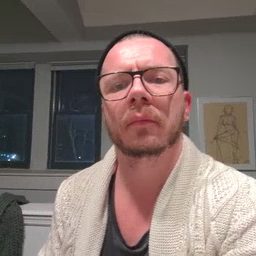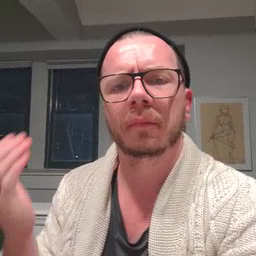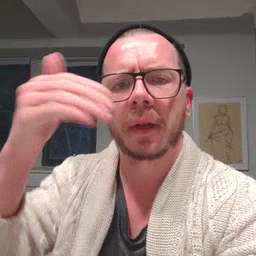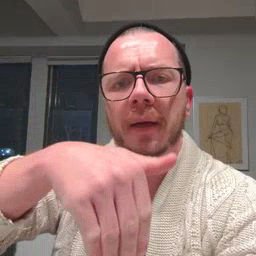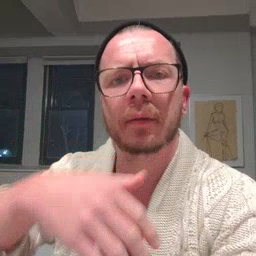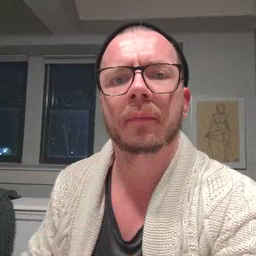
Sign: night